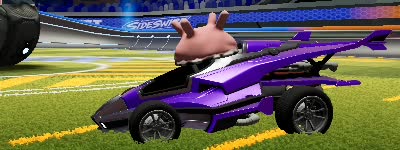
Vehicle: aftershock